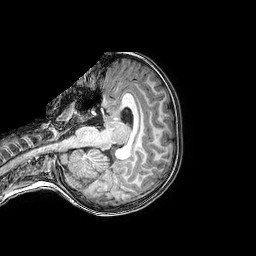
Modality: T1w
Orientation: axial
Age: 6
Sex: female
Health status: healthy